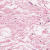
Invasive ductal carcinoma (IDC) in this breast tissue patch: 0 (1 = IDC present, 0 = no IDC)